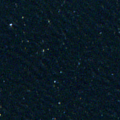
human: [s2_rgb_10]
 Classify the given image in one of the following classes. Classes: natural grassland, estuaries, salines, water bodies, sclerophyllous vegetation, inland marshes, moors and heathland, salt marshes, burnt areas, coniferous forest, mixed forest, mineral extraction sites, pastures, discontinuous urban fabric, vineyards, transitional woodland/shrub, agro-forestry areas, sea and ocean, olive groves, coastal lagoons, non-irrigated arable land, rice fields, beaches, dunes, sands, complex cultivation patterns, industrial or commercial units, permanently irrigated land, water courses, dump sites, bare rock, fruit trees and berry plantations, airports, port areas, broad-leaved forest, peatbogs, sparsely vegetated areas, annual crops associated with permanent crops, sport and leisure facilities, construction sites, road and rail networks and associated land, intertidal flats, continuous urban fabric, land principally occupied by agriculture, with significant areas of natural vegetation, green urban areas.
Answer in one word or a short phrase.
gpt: sea and ocean